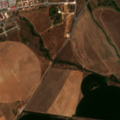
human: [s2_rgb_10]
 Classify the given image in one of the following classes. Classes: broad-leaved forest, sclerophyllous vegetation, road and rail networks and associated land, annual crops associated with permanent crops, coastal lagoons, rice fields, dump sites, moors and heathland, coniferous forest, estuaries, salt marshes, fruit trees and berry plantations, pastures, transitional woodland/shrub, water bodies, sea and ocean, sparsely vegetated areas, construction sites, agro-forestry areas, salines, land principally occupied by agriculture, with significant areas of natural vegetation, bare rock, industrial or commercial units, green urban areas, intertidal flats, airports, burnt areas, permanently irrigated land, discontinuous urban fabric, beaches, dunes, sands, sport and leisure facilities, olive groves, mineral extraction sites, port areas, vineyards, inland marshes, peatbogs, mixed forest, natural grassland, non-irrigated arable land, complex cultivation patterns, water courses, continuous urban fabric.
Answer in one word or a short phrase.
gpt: continuous urban fabric, permanently irrigated land, fruit trees and berry plantations